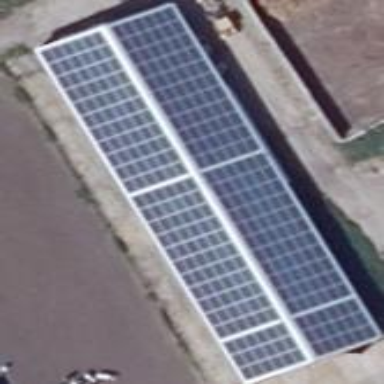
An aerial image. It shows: Solar photovoltaic panel generating electricity. It is small installation located on building.